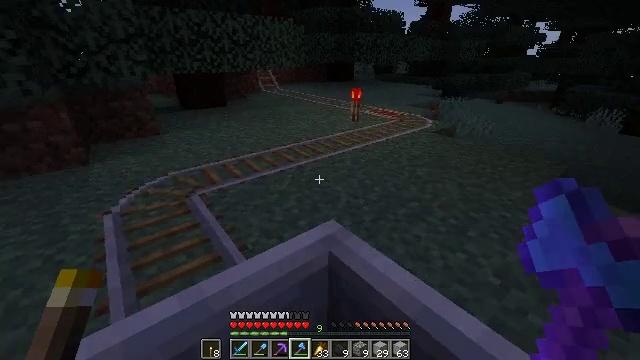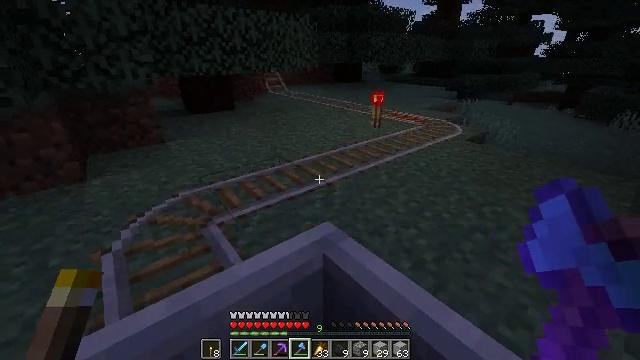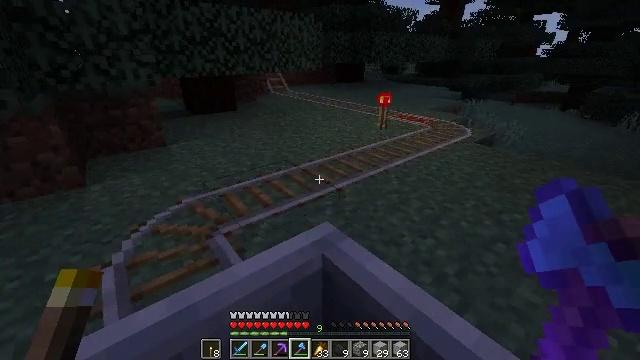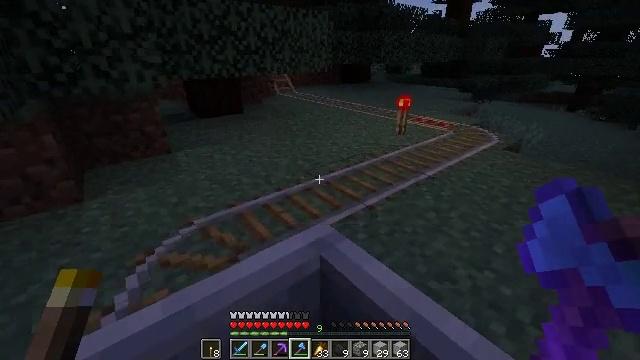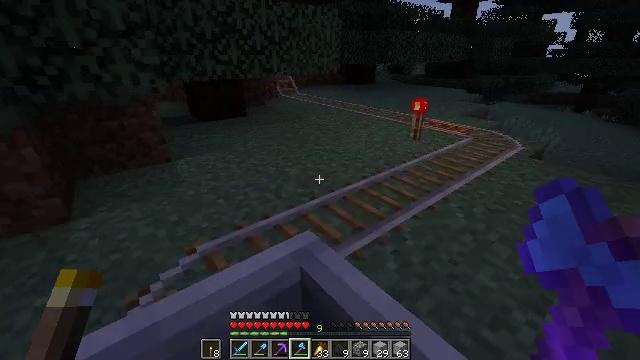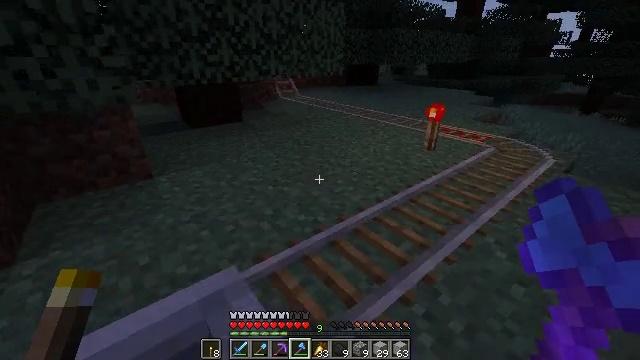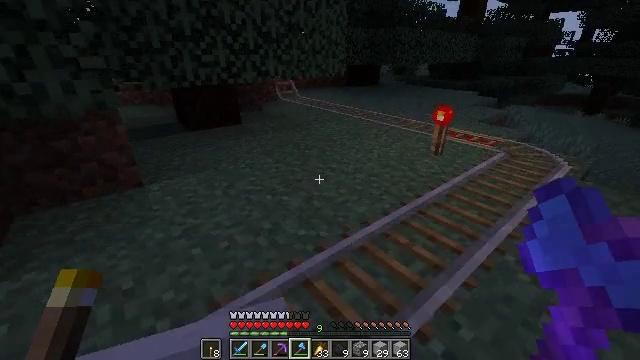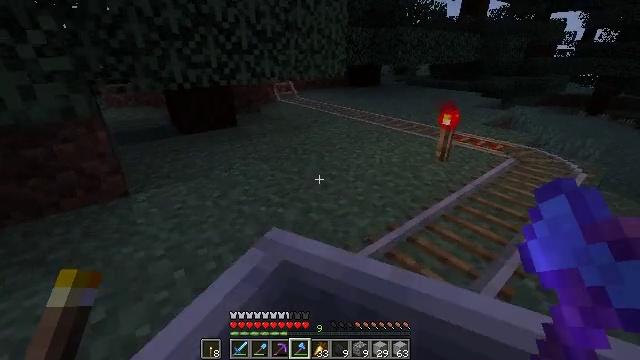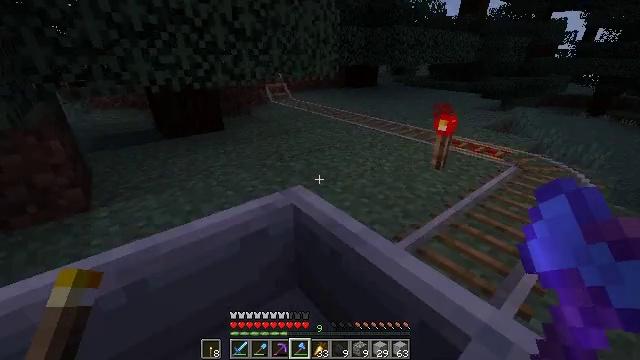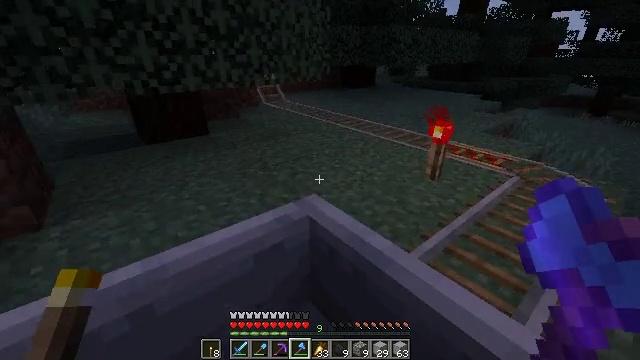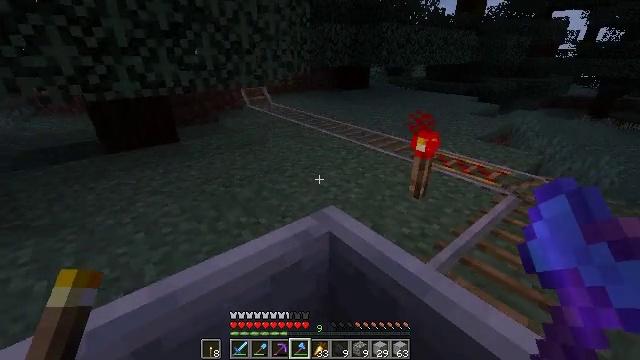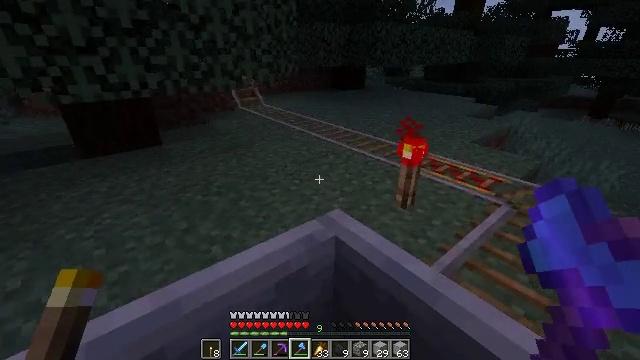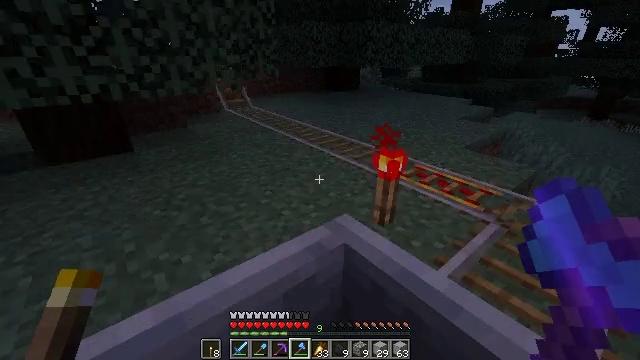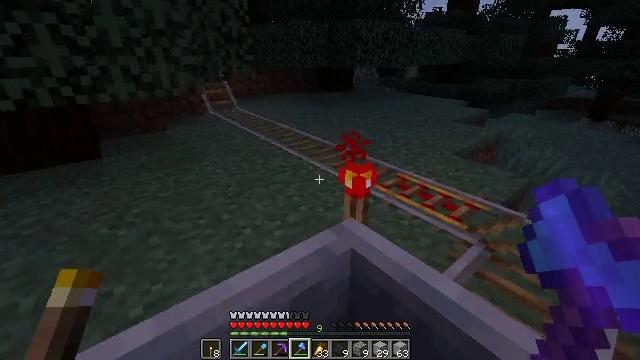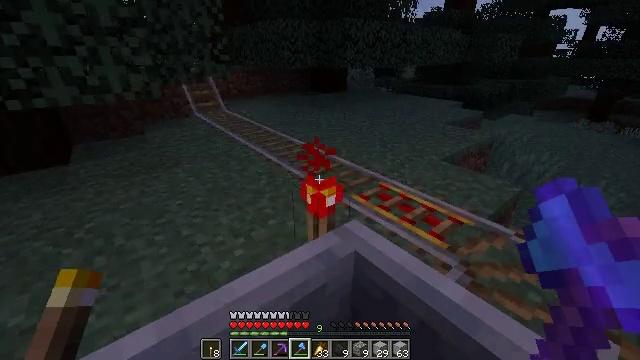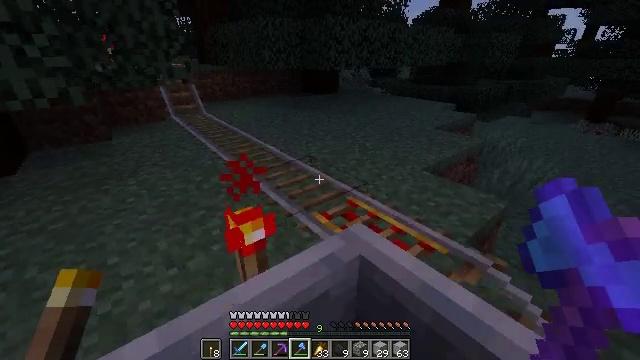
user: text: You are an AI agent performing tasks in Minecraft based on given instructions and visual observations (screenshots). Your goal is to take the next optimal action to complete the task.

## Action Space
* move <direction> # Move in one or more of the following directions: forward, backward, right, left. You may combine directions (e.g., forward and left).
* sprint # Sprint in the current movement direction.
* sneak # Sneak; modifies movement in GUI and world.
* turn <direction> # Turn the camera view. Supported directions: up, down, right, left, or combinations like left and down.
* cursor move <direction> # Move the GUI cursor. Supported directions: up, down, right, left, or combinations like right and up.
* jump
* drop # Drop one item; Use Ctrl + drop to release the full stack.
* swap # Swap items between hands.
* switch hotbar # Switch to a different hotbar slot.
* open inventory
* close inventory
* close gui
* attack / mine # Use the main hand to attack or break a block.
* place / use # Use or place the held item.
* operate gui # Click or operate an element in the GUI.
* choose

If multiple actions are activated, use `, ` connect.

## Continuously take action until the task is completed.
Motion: motion action
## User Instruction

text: Harvest the large fern for decoration.
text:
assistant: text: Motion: no_op
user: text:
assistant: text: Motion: no_op
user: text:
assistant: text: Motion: no_op
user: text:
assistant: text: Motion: no_op
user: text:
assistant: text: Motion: no_op
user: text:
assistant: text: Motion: no_op
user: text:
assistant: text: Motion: no_op
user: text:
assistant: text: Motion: no_op
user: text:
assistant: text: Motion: no_op
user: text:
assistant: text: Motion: no_op
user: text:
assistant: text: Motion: no_op
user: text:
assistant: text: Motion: no_op
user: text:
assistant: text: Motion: no_op
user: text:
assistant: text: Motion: no_op
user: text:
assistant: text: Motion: no_op
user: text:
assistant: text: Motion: no_op
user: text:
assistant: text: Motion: no_op
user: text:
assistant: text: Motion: no_op
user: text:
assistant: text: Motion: no_op
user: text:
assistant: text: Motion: no_op
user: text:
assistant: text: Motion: no_op
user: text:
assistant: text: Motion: no_op
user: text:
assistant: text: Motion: no_op
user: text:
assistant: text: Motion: no_op
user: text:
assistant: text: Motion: turn left and down
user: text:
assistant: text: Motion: turn left and down
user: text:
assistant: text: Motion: turn left
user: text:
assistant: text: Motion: turn left
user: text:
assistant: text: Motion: turn left and up
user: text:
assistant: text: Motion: turn left and up